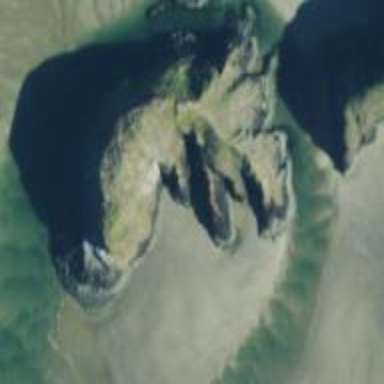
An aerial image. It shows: Islet along the coastline.